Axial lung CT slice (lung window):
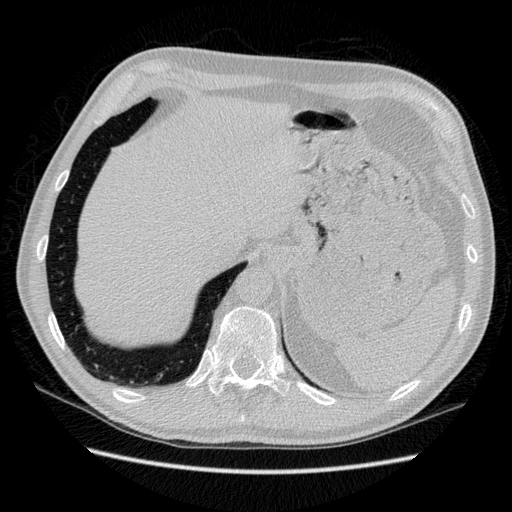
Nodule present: no